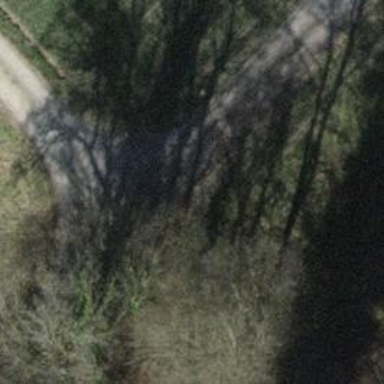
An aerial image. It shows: Pebblestone track with grade2 tracktype.